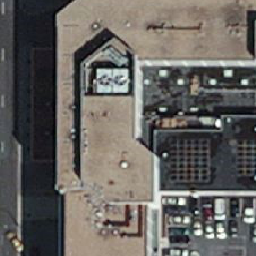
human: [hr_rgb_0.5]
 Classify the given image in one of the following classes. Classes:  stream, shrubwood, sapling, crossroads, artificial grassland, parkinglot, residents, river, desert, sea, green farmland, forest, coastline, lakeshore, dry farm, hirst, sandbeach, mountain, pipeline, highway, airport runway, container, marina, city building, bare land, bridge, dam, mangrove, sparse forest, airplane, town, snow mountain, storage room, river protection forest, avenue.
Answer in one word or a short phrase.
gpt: city building